Field crop: tomato
Growth stage: 2
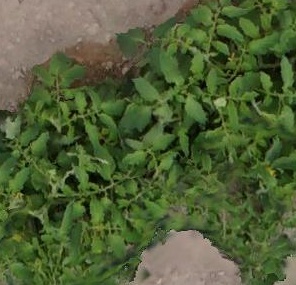
Species: tomato